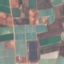
Label: PermanentCrop